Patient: sex F, age 54
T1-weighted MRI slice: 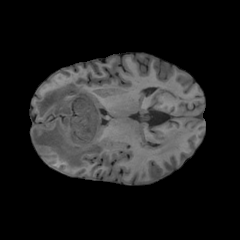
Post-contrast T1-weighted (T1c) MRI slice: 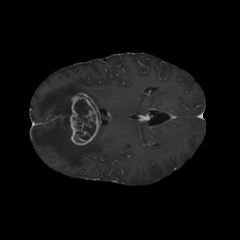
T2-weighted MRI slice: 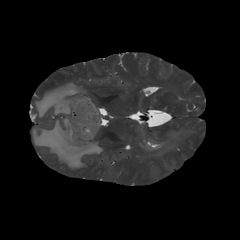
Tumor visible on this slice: yes
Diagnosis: Glioblastoma, IDH-wildtype
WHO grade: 4